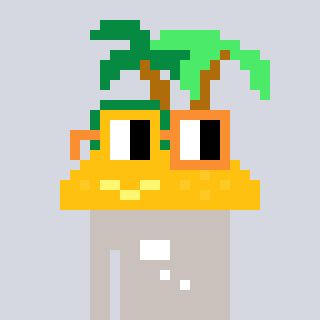
a pixel art character with square yellow and orange glasses, a island-shaped head and a foggrey-colored body on a cool background